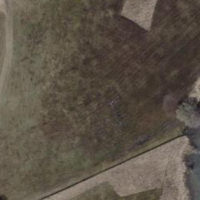
EUNIS habitat code: 16
Species observed at this site:
Pholidoptera griseoaptera